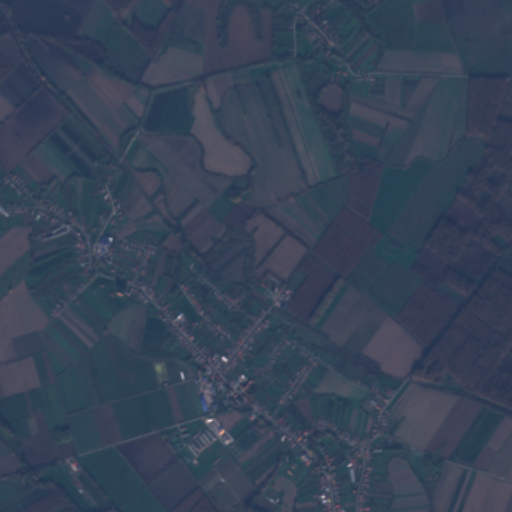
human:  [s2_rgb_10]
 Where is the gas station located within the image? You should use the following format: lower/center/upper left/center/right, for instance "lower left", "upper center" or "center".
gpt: The gas station is located in the lower center of the image.
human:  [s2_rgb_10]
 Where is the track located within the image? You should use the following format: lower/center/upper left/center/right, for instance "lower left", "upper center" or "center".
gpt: There is no track in the image.